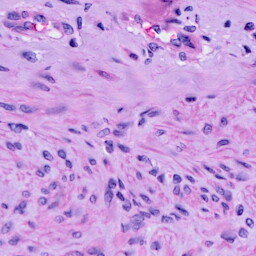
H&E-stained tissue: Cervix